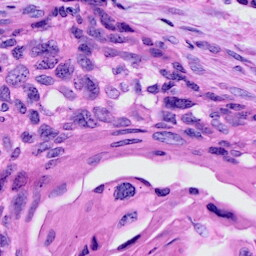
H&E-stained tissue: Cervix